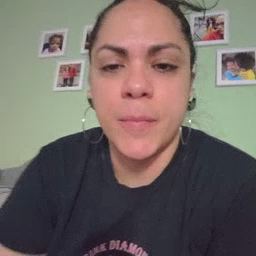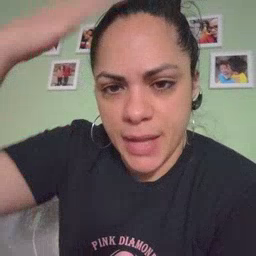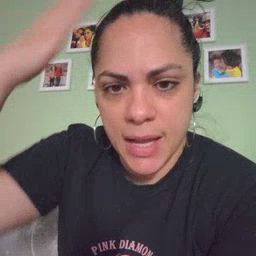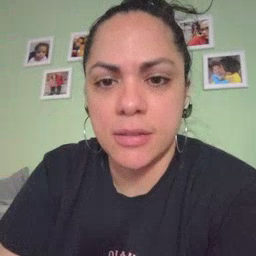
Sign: hat